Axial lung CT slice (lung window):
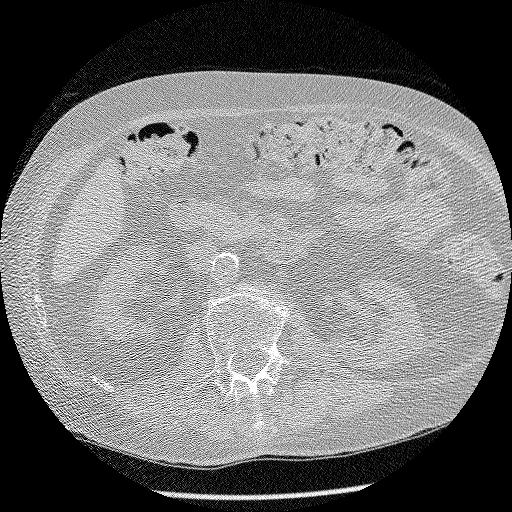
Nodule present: no